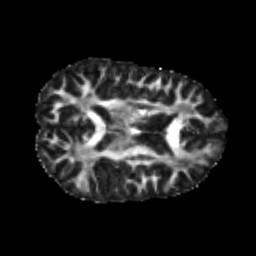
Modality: FA
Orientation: axial
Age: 23
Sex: male
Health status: healthy
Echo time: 0.074 s